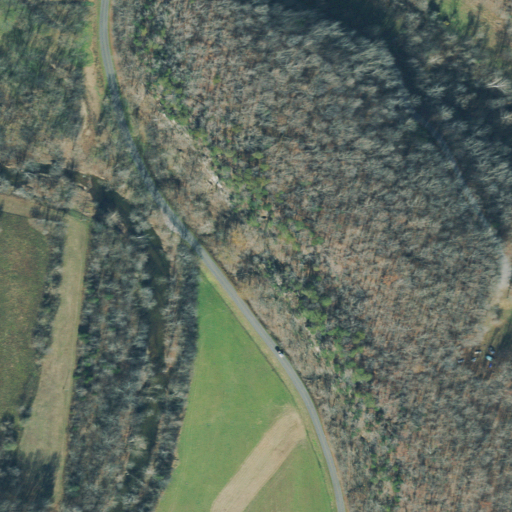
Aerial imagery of cliff(s) in Tennessee named Pickard Bluff containing deciduous forest, mixed forest, open development, pasture, woody wetlands, and low intensity development